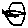
Label: car